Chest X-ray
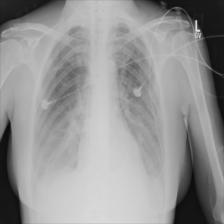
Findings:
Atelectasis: negative
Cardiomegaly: negative
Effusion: positive
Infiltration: negative
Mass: negative
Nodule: positive
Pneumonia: negative
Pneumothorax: negative
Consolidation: negative
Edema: negative
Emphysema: negative
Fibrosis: negative
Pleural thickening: negative
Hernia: negative